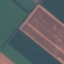
Land use / land cover: AnnualCrop